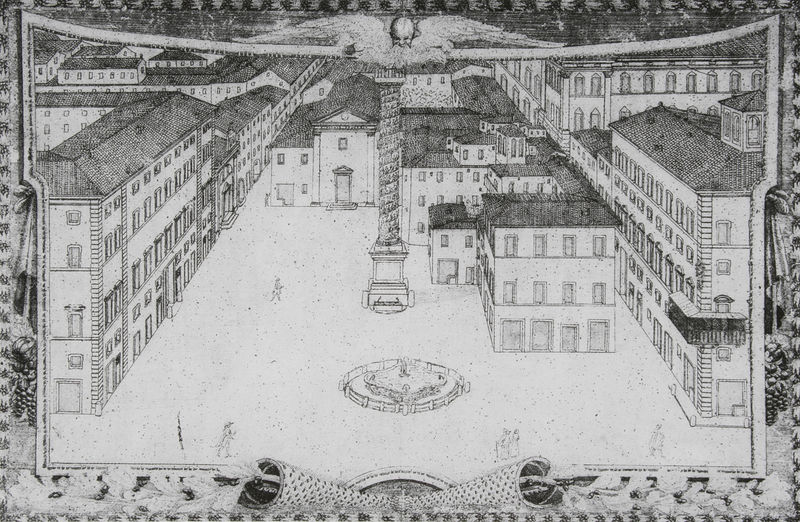
Titel: Blick auf die Piazza Colonna
Künstler: Felice della Greca
Standort: Rom
Institution: Biblioteca Apostolica Vaticana
Schlagwörter: dunkel, flügel, kopf, mann, weiß, landschaft, menschen, stadt, fenster, grau, hell, mitte, schwarz, skizze, strasse, säule, tür, zeichnung, anlage, dach, gebäude, haus, schloss, wand, architektur, mensch, rahmen, sockel, vorhang, häuser, fassen, personen, pflanzen, brunnen, kreis, turm, umrandung, engel, relief, ansicht, fassade, fassaden, passanten, türen, venedig, dächer, mauer, allee, grafik, graphik, platz, bühnenbild, rand, vogelperspektive, detail, glatze, dekor, aufsicht, stadtansicht, innenhof, greis, passant, rechteck, türme, denkmal, zentralperspektive, schraffur, gewunden, stich, schwarzweiß, entwurf, rom, kapitell, reihen, fensterreihen, rollen, häuserfassade, obelisk, schwingen, etagen, geschosse, zentrum, kupferstich, stockwerke, brunne, umrahmt, stadtplatz, hauser, aufriss, häuserfront, siegessäule, stadtplan, hauptplatz, gottvater, rafik, trajansäule, gilanden, hausfronten, häuserwand